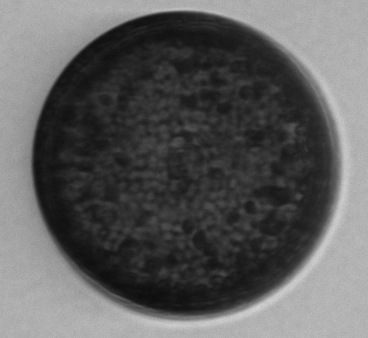
Label: Coscinodiscus